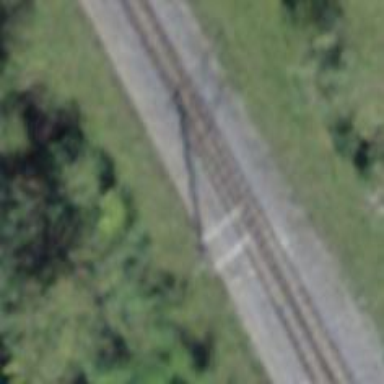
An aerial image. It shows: Railway switch.